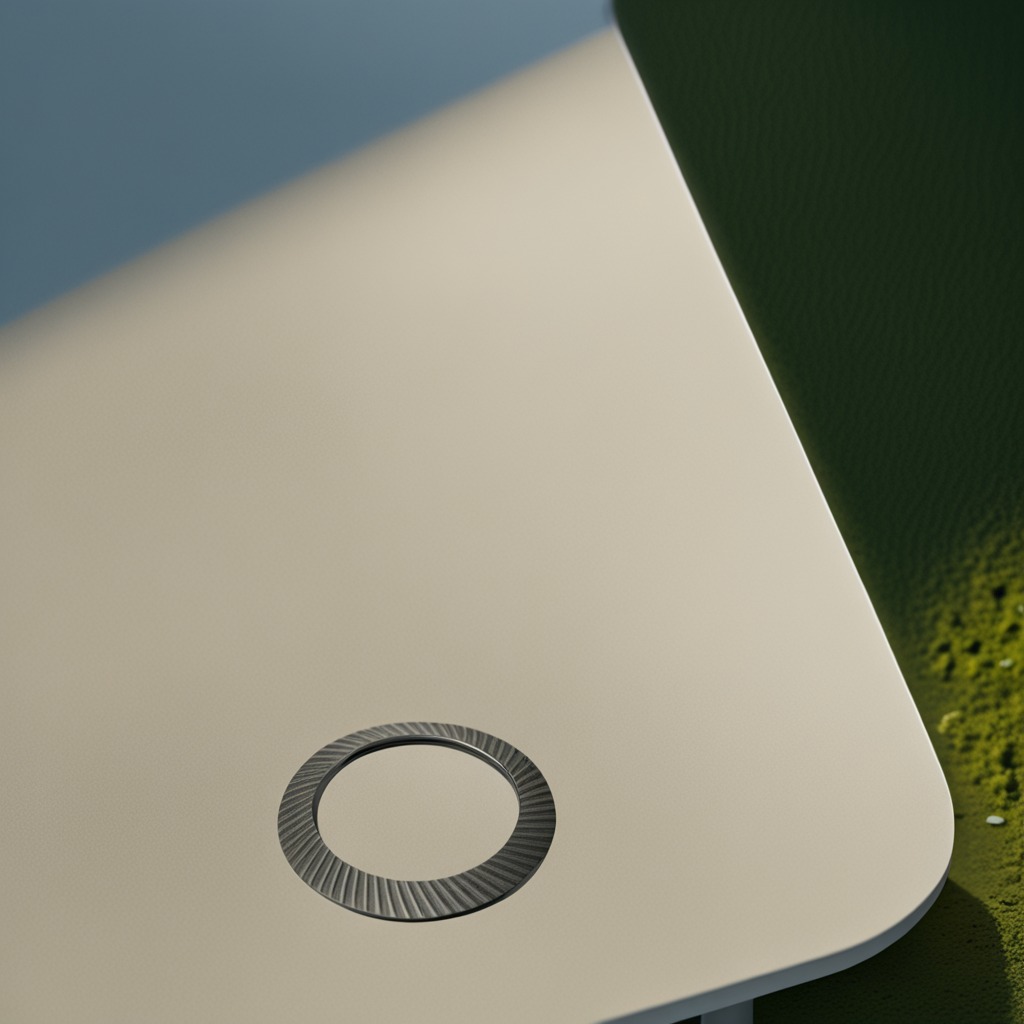
A flat metal washer lying on a clean utility table in a temporary outdoor tool station afternoon light present textured surface